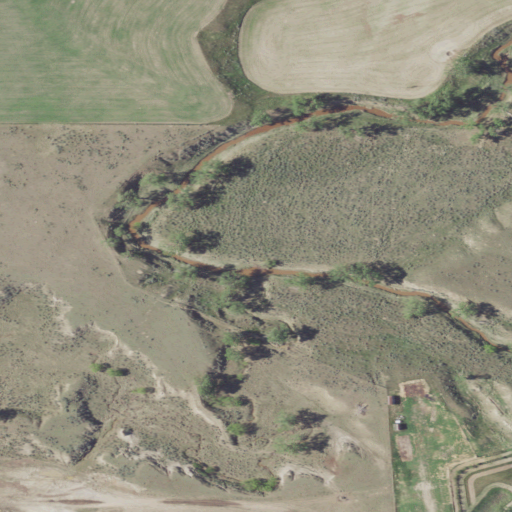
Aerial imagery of valley in Montana named Williams Coulee containing shrub, grassland, herbaceous wetlands, and woody wetlands